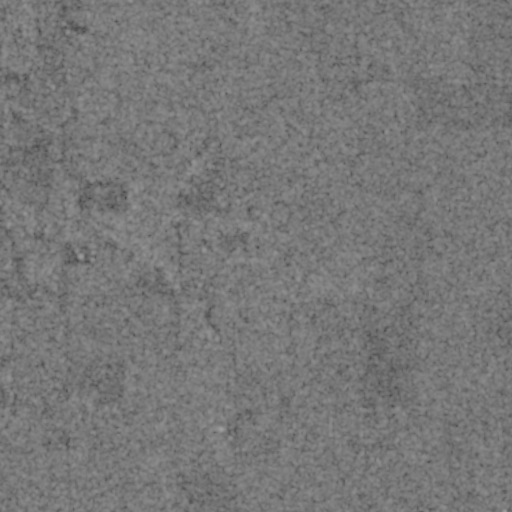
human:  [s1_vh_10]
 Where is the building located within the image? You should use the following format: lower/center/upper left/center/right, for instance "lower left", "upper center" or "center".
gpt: The building is located in the center left of the image.
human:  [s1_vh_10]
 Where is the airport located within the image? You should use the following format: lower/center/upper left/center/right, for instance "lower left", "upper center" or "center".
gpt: There is no airport in the image.

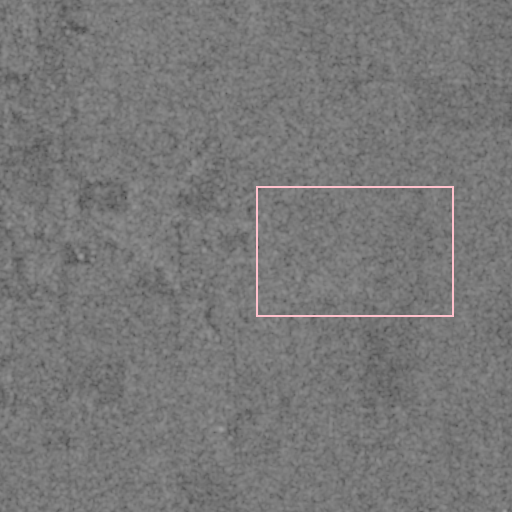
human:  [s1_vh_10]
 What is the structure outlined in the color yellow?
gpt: There is no yellow outline.
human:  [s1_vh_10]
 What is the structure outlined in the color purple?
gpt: There is no structure outlined in purple.